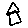
Label: house